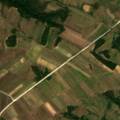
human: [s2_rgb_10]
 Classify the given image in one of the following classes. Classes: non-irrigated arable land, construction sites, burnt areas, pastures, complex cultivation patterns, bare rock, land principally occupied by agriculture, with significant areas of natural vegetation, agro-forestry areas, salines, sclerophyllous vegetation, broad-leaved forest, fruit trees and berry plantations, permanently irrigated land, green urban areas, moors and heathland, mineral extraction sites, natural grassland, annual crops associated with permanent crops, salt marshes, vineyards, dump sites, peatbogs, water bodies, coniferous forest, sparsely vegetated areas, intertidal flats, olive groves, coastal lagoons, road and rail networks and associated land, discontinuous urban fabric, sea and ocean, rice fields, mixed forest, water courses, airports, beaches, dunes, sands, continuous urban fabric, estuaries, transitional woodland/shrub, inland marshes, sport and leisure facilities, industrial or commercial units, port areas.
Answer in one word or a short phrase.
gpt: complex cultivation patterns, land principally occupied by agriculture, with significant areas of natural vegetation, broad-leaved forest